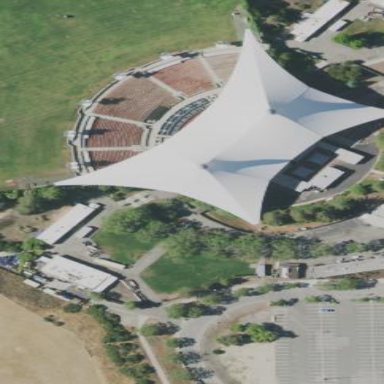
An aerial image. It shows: Theatre housed in tent.